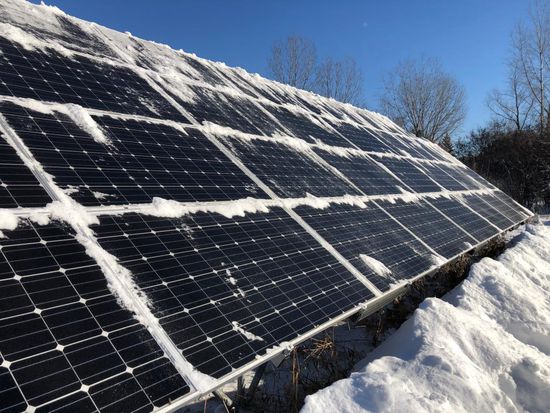
Label: Snow-Covered